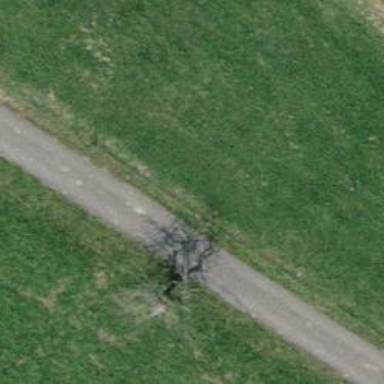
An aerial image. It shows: Well-maintained track road of grade 1.